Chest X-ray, PA view. Patient: 46 years old, sex F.
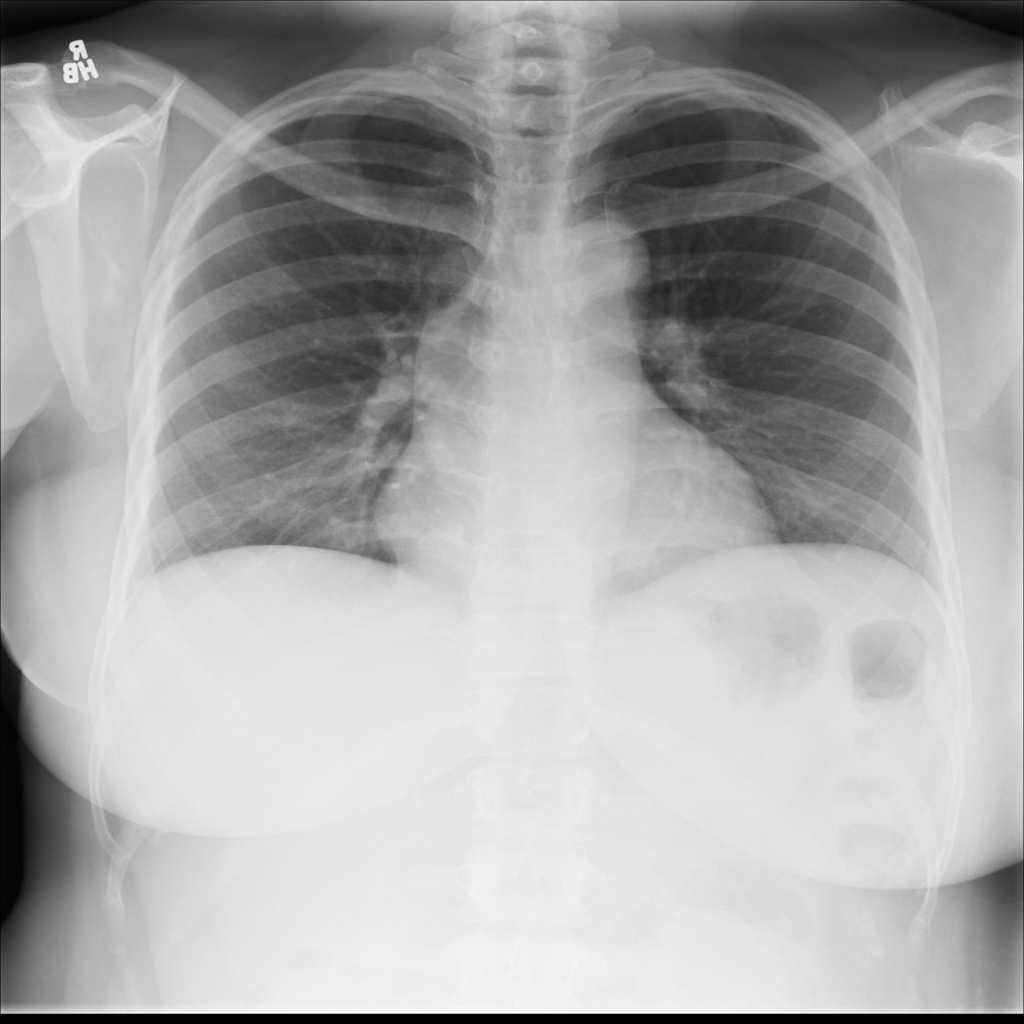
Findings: No Finding